Field crop: tomato
Growth stage: 2
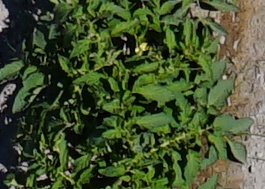
Species: tomato